Question: I followed android hive tutorials to make this navigation drawer. This is my code,
'''
import android.content.Intent;
import android.os.Bundle;
import android.support.v4.app.Fragment;
import android.support.v4.app.FragmentManager;
import android.support.v4.app.FragmentTransaction;
import android.support.v4.widget.DrawerLayout;
import android.support.v7.app.ActionBarActivity;
import android.support.v7.widget.Toolbar;
import android.view.Menu;
import android.view.MenuItem;
import android.view.View;
import androidhive.info.materialdesign.AddNewBiller;
import androidhive.info.materialdesign.R;
public class MainActivity extends ActionBarActivity implements FragmentDrawer.FragmentDrawerListener {
private static String TAG = MainActivity.class.getSimpleName();
int ICONS[] = {R.drawable.ic_dashboard,R.drawable.ic_action,R.drawable.ic_quick};
private Toolbar mToolbar;
private FragmentDrawer drawerFragment;
@Override
protected void onCreate(Bundle savedInstanceState) {
super.onCreate(savedInstanceState);
setContentView(R.layout.activity_main);
mToolbar = (Toolbar) findViewById(R.id.toolbar);
setSupportActionBar(mToolbar);
getSupportActionBar().setDisplayShowHomeEnabled(true);
drawerFragment = (FragmentDrawer)
getSupportFragmentManager().findFragmentById(R.id.fragment_navigation_drawer);
drawerFragment.setUp(R.id.fragment_navigation_drawer, (DrawerLayout) findViewById(R.id.drawer_layout), mToolbar);
drawerFragment.setDrawerListener(this);
// display the first navigation drawer view on app launch
displayView(0);
}
@Override
public boolean onCreateOptionsMenu(Menu menu) {
// Inflate the menu; this adds items to the action bar if it is present.
getMenuInflater().inflate(R.menu.menu_main, menu);
return true;
}
@Override
public boolean onOptionsItemSelected(MenuItem item) {
// Handle action bar item clicks here. The action bar will
// automatically handle clicks on the Home/Up button, so long
// as you specify a parent activity in AndroidManifest.xml.
int id = item.getItemId();
//noinspection SimplifiableIfStatement
if (id == R.id.action_settings) {
return true;
}
if (id == R.id.action_add) {
startActivity(new Intent(this, AddNewBiller.class));
return true;
}
return super.onOptionsItemSelected(item);
}
@Override
public void onDrawerItemSelected(View view, int position) {
displayView(position);
}
private void displayView(int position) {
Fragment fragment = null;
String title = getString(R.string.app_name);
switch (position) {
case 0:
fragment = new HomeFragment();
title = getString(R.string.title_home);
break;
case 1:
fragment = new FriendsFragment();
title = getString(R.string.title_friends);
break;
case 2:
fragment = new MessagesFragment();
title = getString(R.string.title_messages);
break;
default:
break;
}
if (fragment != null) {
FragmentManager fragmentManager = getSupportFragmentManager();
FragmentTransaction fragmentTransaction = fragmentManager.beginTransaction();
fragmentTransaction.replace(R.id.container_body, fragment);
fragmentTransaction.commit();
// set the toolbar title
getSupportActionBar().setTitle(title);
}
}
}
'''
'''
import android.content.Context;
import android.os.Bundle;
import android.support.v4.app.Fragment;
import android.support.v4.widget.DrawerLayout;
import android.support.v7.app.ActionBarDrawerToggle;
import android.support.v7.widget.LinearLayoutManager;
import android.support.v7.widget.RecyclerView;
import android.support.v7.widget.Toolbar;
import android.view.GestureDetector;
import android.view.LayoutInflater;
import android.view.MotionEvent;
import android.view.View;
import android.view.ViewGroup;
import java.util.ArrayList;
import java.util.List;
import androidhive.info.materialdesign.R;
import androidhive.info.materialdesign.adapter.NavigationDrawerAdapter;
import androidhive.info.materialdesign.model.NavDrawerItem;
public class FragmentDrawer extends Fragment {
private static String TAG = FragmentDrawer.class.getSimpleName();
private RecyclerView recyclerView;
private ActionBarDrawerToggle mDrawerToggle;
private DrawerLayout mDrawerLayout;
private NavigationDrawerAdapter adapter;
private View containerView;
private static String[] titles = null;
private FragmentDrawerListener drawerListener;
public FragmentDrawer() {
}
public void setDrawerListener(FragmentDrawerListener listener) {
this.drawerListener = listener;
}
public static List<NavDrawerItem> getData() {
List<NavDrawerItem> data = new ArrayList<>();
// preparing navigation drawer items
for (int i = 0; i < titles.length; i++) {
NavDrawerItem navItem = new NavDrawerItem();
navItem.setTitle(titles[i]);
data.add(navItem);
}
return data;
}
@Override
public void onCreate(Bundle savedInstanceState) {
super.onCreate(savedInstanceState);
// drawer labels
titles = getActivity().getResources().getStringArray(R.array.nav_drawer_labels);
}
@Override
public View onCreateView(LayoutInflater inflater, ViewGroup container,
Bundle savedInstanceState) {
// Inflating view layout
View layout = inflater.inflate(R.layout.fragment_navigation_drawer, container, false);
recyclerView = (RecyclerView) layout.findViewById(R.id.drawerList);
adapter = new NavigationDrawerAdapter(getActivity(), getData());
recyclerView.setAdapter(adapter);
recyclerView.setLayoutManager(new LinearLayoutManager(getActivity()));
recyclerView.addOnItemTouchListener(new RecyclerTouchListener(getActivity(), recyclerView, new ClickListener() {
@Override
public void onClick(View view, int position) {
drawerListener.onDrawerItemSelected(view, position);
mDrawerLayout.closeDrawer(containerView);
}
@Override
public void onLongClick(View view, int position) {
}
}));
return layout;
}
public void setUp(int fragmentId, DrawerLayout drawerLayout, final Toolbar toolbar) {
containerView = getActivity().findViewById(fragmentId);
mDrawerLayout = drawerLayout;
mDrawerToggle = new ActionBarDrawerToggle(getActivity(), drawerLayout, toolbar, R.string.drawer_open, R.string.drawer_close) {
@Override
public void onDrawerOpened(View drawerView) {
super.onDrawerOpened(drawerView);
getActivity().invalidateOptionsMenu();
}
@Override
public void onDrawerClosed(View drawerView) {
super.onDrawerClosed(drawerView);
getActivity().invalidateOptionsMenu();
}
@Override
public void onDrawerSlide(View drawerView, float slideOffset) {
super.onDrawerSlide(drawerView, slideOffset);
toolbar.setAlpha(1 - slideOffset / 2);
}
};
mDrawerLayout.setDrawerListener(mDrawerToggle);
mDrawerLayout.post(new Runnable() {
@Override
public void run() {
mDrawerToggle.syncState();
}
});
}
public static interface ClickListener {
public void onClick(View view, int position);
public void onLongClick(View view, int position);
}
static class RecyclerTouchListener implements RecyclerView.OnItemTouchListener {
private GestureDetector gestureDetector;
private ClickListener clickListener;
public RecyclerTouchListener(Context context, final RecyclerView recyclerView, final ClickListener clickListener) {
this.clickListener = clickListener;
gestureDetector = new GestureDetector(context, new GestureDetector.SimpleOnGestureListener() {
@Override
public boolean onSingleTapUp(MotionEvent e) {
return true;
}
@Override
public void onLongPress(MotionEvent e) {
View child = recyclerView.findChildViewUnder(e.getX(), e.getY());
if (child != null && clickListener != null) {
clickListener.onLongClick(child, recyclerView.getChildPosition(child));
}
}
});
}
@Override
public boolean onInterceptTouchEvent(RecyclerView rv, MotionEvent e) {
View child = rv.findChildViewUnder(e.getX(), e.getY());
if (child != null && clickListener != null && gestureDetector.onTouchEvent(e)) {
clickListener.onClick(child, rv.getChildPosition(child));
}
return false;
}
@Override
public void onTouchEvent(RecyclerView rv, MotionEvent e) {
}
}
public interface FragmentDrawerListener {
public void onDrawerItemSelected(View view, int position);
}
}
'''
'''
import android.content.Context;
import android.support.v7.widget.RecyclerView;
import android.view.LayoutInflater;
import android.view.View;
import android.view.ViewGroup;
import android.widget.TextView;
import java.util.Collections;
import java.util.List;
import androidhive.info.materialdesign.R;
import androidhive.info.materialdesign.model.NavDrawerItem;
/**
* Created by Ravi Tamada on 12-03-2015.
*/
public class NavigationDrawerAdapter extends RecyclerView.Adapter<NavigationDrawerAdapter.MyViewHolder> {
List<NavDrawerItem> data = Collections.emptyList();
private LayoutInflater inflater;
private Context context;
public NavigationDrawerAdapter(Context context, List<NavDrawerItem> data) {
this.context = context;
inflater = LayoutInflater.from(context);
this.data = data;
}
public void delete(int position) {
data.remove(position);
notifyItemRemoved(position);
}
@Override
public MyViewHolder onCreateViewHolder(ViewGroup parent, int viewType) {
View view = inflater.inflate(R.layout.nav_drawer_row, parent, false);
MyViewHolder holder = new MyViewHolder(view);
return holder;
}
@Override
public void onBindViewHolder(MyViewHolder holder, int position) {
NavDrawerItem current = data.get(position);
holder.title.setText(current.getTitle());
}
@Override
public int getItemCount() {
return data.size();
}
class MyViewHolder extends RecyclerView.ViewHolder {
TextView title;
public MyViewHolder(View itemView) {
super(itemView);
title = (TextView) itemView.findViewById(R.id.title);
}
}
}
'''
Layout file-
'''
<RelativeLayout xmlns:android="http://schemas.android.com/apk/res/android"
android:layout_width="match_parent"
android:layout_height="match_parent"
android:background="@color/navigationBarColor">
<RelativeLayout
android:id="@+id/nav_header_container"
android:layout_width="match_parent"
android:layout_height="140dp"
android:layout_alignParentTop="true"
android:background="@android:color/white">
<ImageView
android:layout_width="70dp"
android:layout_height="70dp"
android:src="@drawable/ic_profile"
android:scaleType="fitCenter"
android:id="@+id/imageView2"
android:layout_above="@+id/imageView"
android:layout_alignParentLeft="true"
android:layout_alignParentStart="true" />
<ImageView
android:layout_width="wrap_content"
android:layout_height="wrap_content"
android:id="@+id/imageView"
android:background="@drawable/logo"
android:layout_alignParentBottom="true"
android:layout_alignParentRight="true"
android:layout_alignParentEnd="true" />
<TextView
android:layout_width="wrap_content"
android:layout_height="wrap_content"
android:textAppearance="?android:attr/textAppearanceLarge"
android:text="Username"
android:textColor="@color/colorPrimaryDark"
android:id="@+id/textView"
android:layout_centerVertical="true"
android:layout_toRightOf="@+id/imageView2"
android:layout_toEndOf="@+id/imageView2"
android:textStyle="italic"
android:textSize="@dimen/abc_text_size_small_material" />
</RelativeLayout>
<android.support.v7.widget.RecyclerView
android:id="@+id/drawerList"
android:layout_width="match_parent"
android:layout_height="wrap_content"
android:layout_below="@id/nav_header_container"
android:layout_marginTop="15dp"
android:divider="#FFFFFF"
android:dividerHeight="1dp"
/>
</RelativeLayout>
'''
When I try to change them it is making changes for all the fragments. Also it would be great if any of you could help me with adding separators in between each fragments.

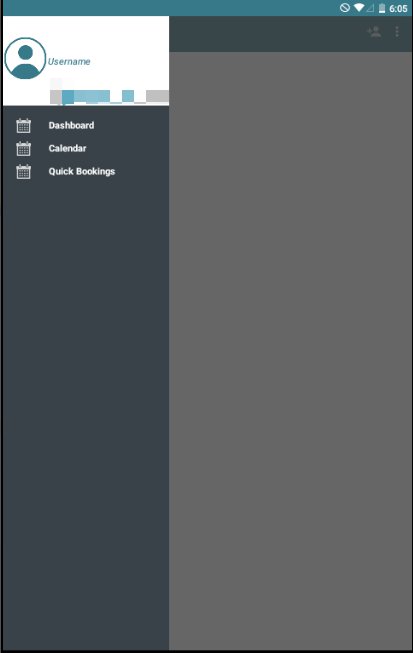
Answer: you have not set any images for the 'imageView' present in your file. Make sure you are setting image in 'onBindViewHolder' method.